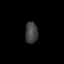
Tissue: skin
Cell type: Epithelial cells
Senescence score: 0.7435
Nuclear area (px): 268
Mean DAPI intensity: 64.951